The plot is a time-scale (wavelet) decomposition of a bearing vibration signal. Classify the bearing condition as one of: normal, inner_race, outer_race, ball.
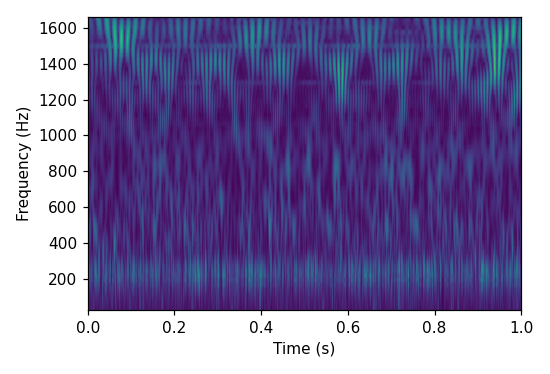
Answer: normal